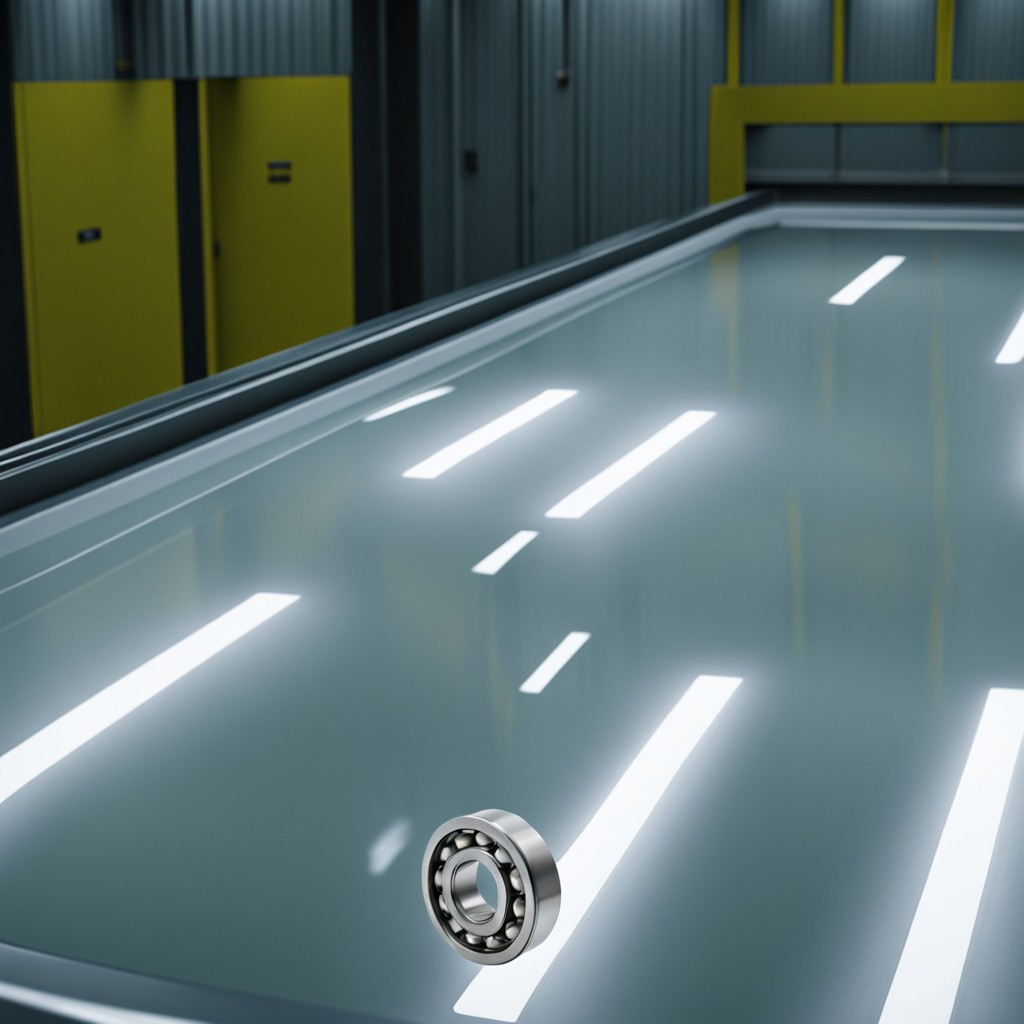
A metal ball bearing is lying on the table in the ship maintenance bay.